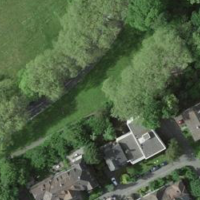
EUNIS habitat code: 54
Species observed at this site:
Allium ursinum
Symphoricarpos albus